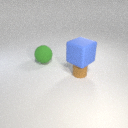
small brown rubber cylinder to the right of large green rubber sphere